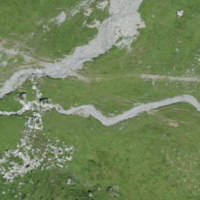
EUNIS habitat code: 23
Species observed at this site:
Pyrrhocorax graculus
Bistorta vivipara